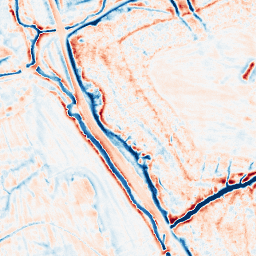
Category: edge_preserving
Decomposition family: bilateral
Decomposition parameters: d: 15
sigma_color: 75
sigma_space: 25
Upsampling method: sinc_blackman
Upsampling parameters: scale: 4
kernel_size: 16
Upsampling scale: 4